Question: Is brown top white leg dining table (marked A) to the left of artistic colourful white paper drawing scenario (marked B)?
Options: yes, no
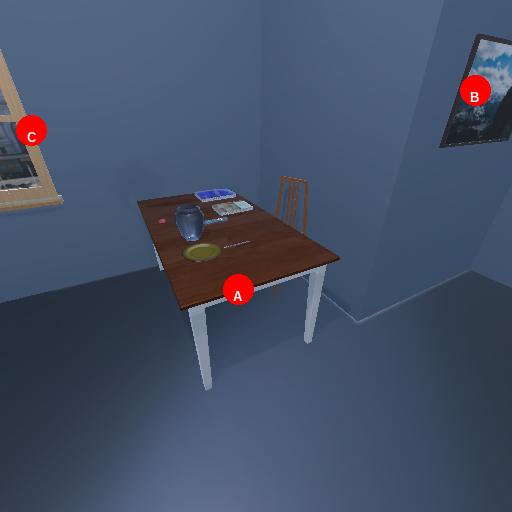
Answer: yes